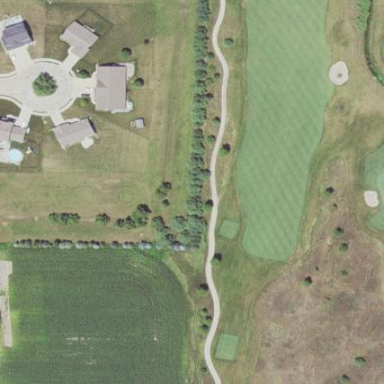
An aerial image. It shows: Rough area on grassy golf course.